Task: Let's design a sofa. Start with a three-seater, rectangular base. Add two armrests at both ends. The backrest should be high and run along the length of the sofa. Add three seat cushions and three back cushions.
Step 118:
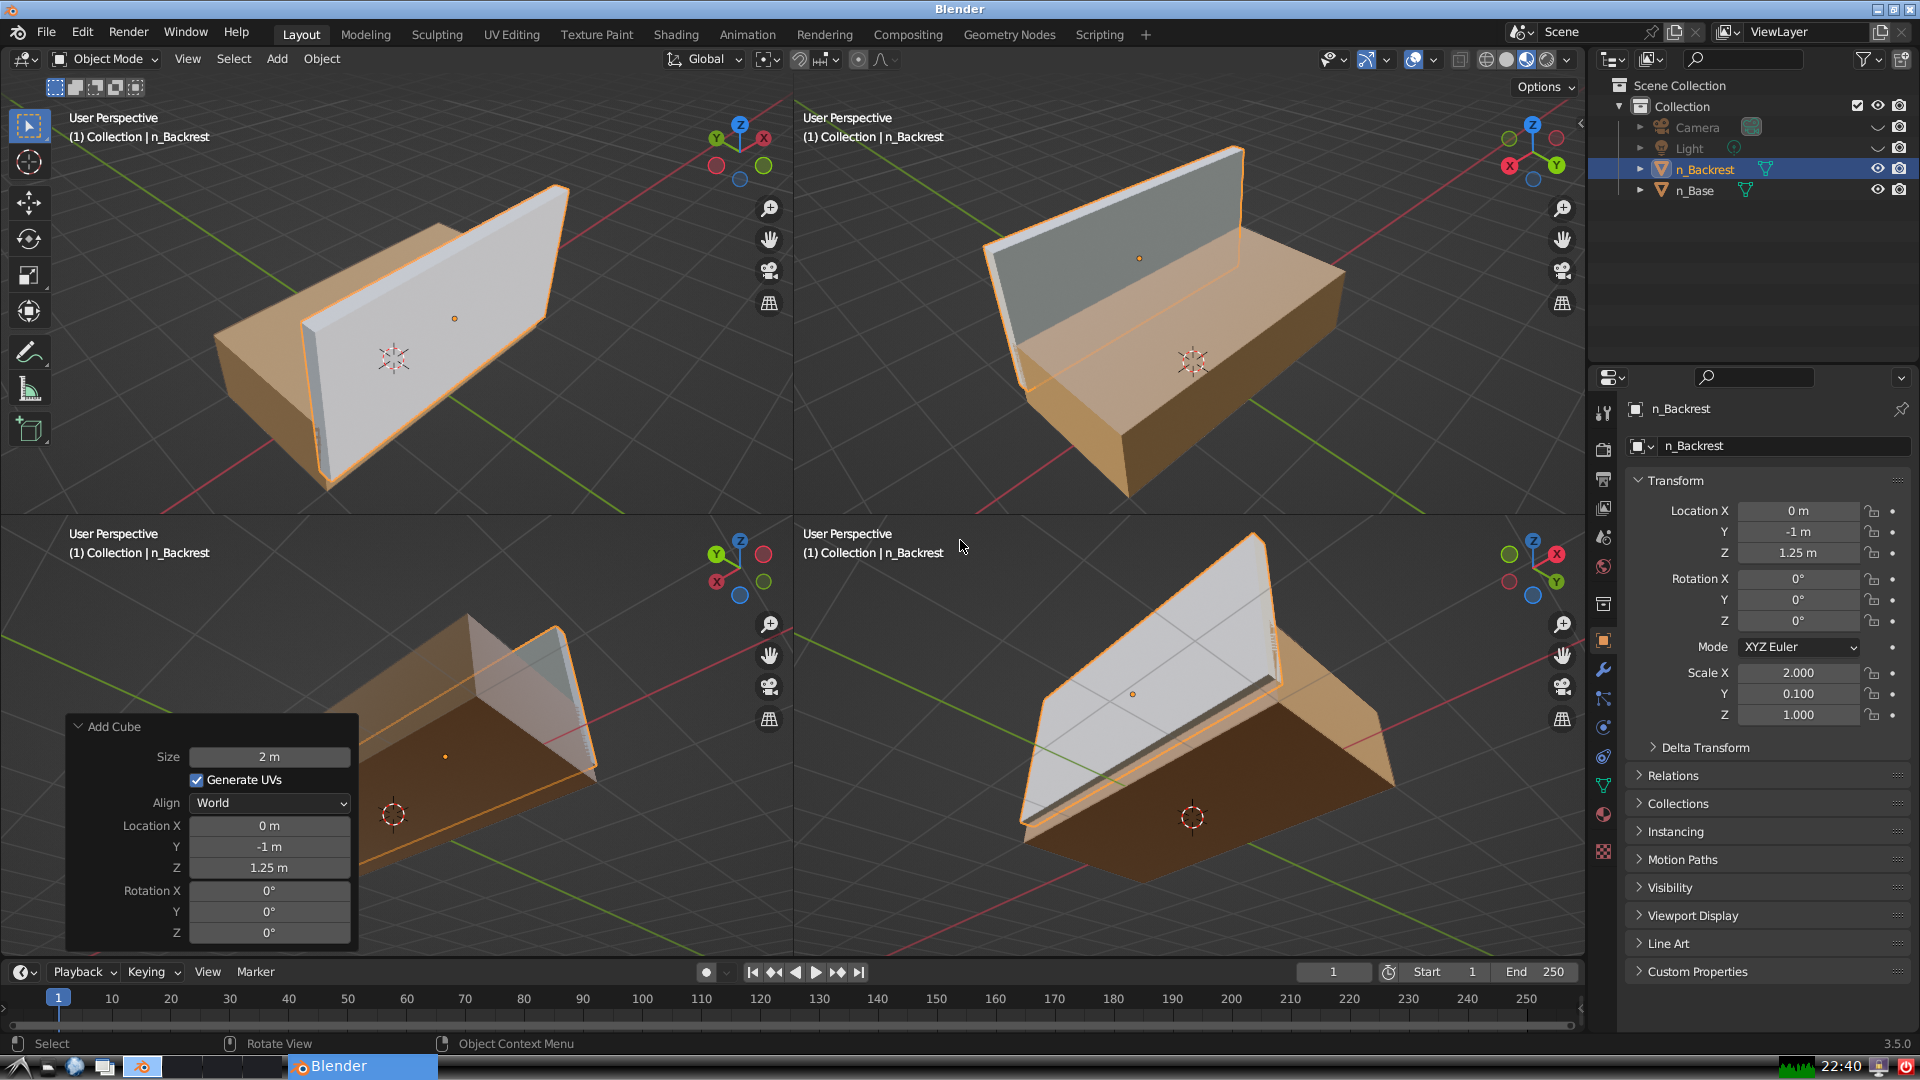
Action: {"mouse_move": [1603, 815]}